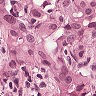
Metastatic tissue present: yes